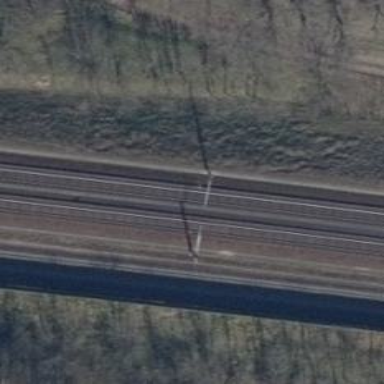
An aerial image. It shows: Milestone along the railway track with catenary mast.